Field crop: maize
Growth stage: 2
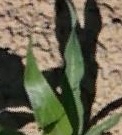
Species: maize